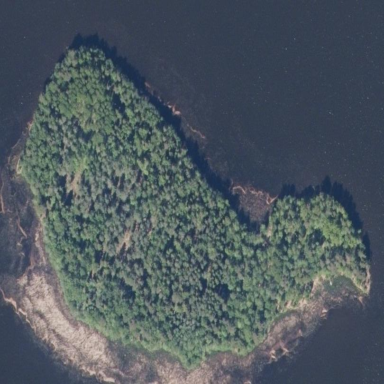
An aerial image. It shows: Island covered with woodland.